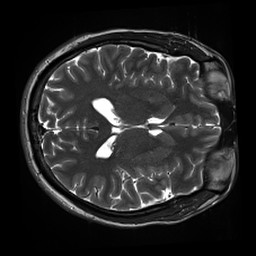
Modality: inplaneT2
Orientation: axial
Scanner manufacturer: siemens
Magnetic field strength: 3 T
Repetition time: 11 s
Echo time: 0.059 s